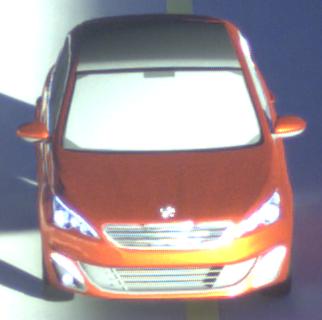
Make: Peugeot
Model: 308 VTi 82
Detailed model: 308 (II)
Model produced from: 2013/09
Model produced until: 2014/11
Doors: 5
Color: orange
Road condition: dry road
Daytime: sunrise or sunset
Contrast: high contrast